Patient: sex F, age 68
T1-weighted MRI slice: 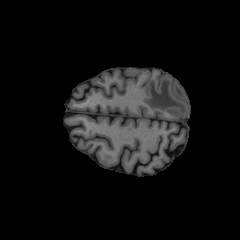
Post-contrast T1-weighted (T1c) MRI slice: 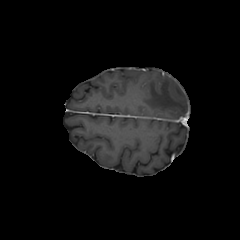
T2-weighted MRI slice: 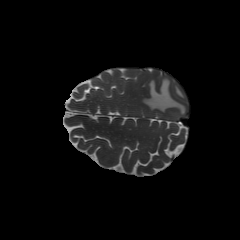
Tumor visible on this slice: yes
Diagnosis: Glioblastoma, IDH-wildtype
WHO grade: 4